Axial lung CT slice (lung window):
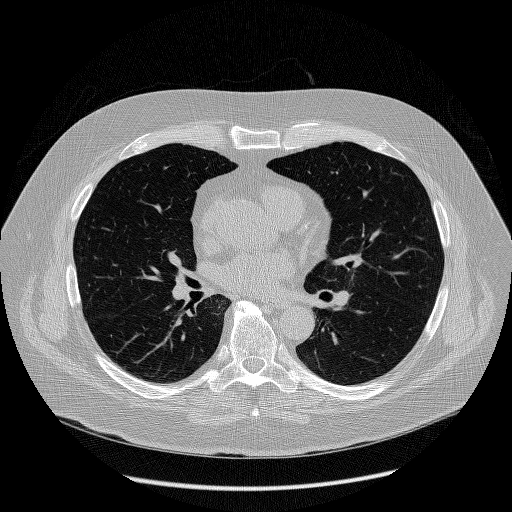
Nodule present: no